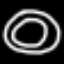
Label: donut